RGB frame:
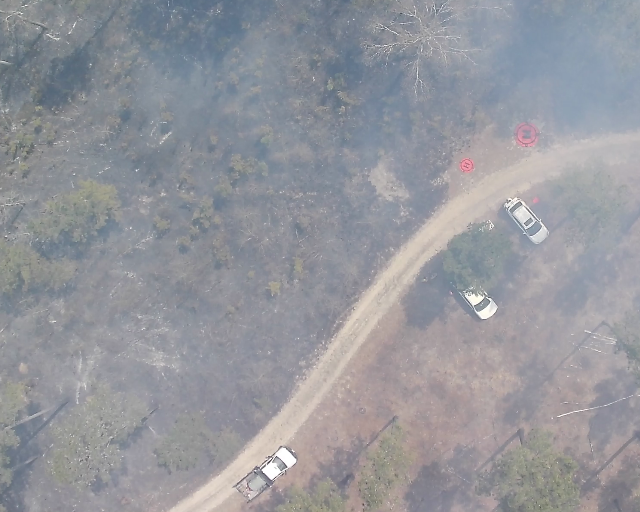
Thermal frame:
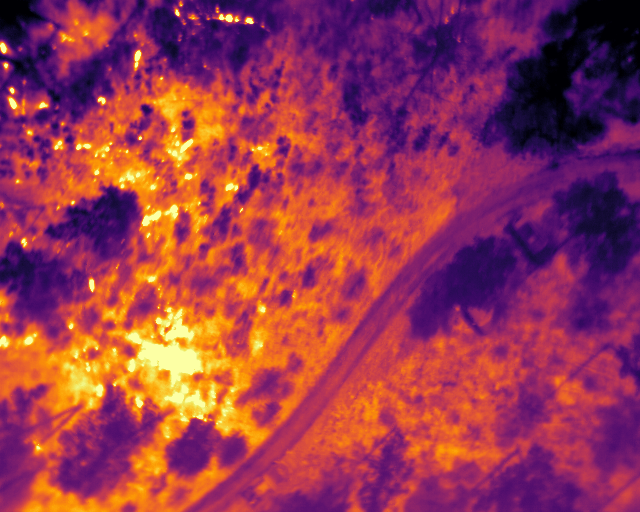
Captured: 2026-02-26 03:39:58
Pixels at or above 80 °C: 1068 (fraction of frame: 0.003259)